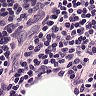
Metastatic tissue present: no